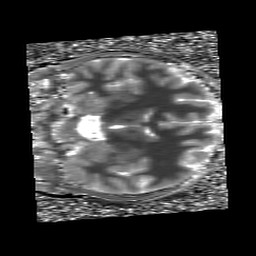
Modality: T1map
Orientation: coronal
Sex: female
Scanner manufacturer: siemens
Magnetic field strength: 3 T
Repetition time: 5 s
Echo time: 0.00368 s